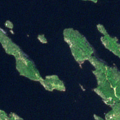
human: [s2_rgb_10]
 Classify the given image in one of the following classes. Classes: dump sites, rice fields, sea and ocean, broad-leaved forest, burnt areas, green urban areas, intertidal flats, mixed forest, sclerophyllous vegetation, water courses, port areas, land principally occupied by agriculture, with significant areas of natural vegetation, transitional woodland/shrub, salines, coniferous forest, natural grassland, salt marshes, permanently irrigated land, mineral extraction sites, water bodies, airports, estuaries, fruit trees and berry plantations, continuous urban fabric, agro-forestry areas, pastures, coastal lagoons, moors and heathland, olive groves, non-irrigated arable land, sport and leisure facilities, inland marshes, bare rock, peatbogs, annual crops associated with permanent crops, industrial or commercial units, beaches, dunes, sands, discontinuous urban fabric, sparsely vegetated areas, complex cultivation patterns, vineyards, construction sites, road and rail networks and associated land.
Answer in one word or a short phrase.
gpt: coniferous forest, mixed forest, water bodies